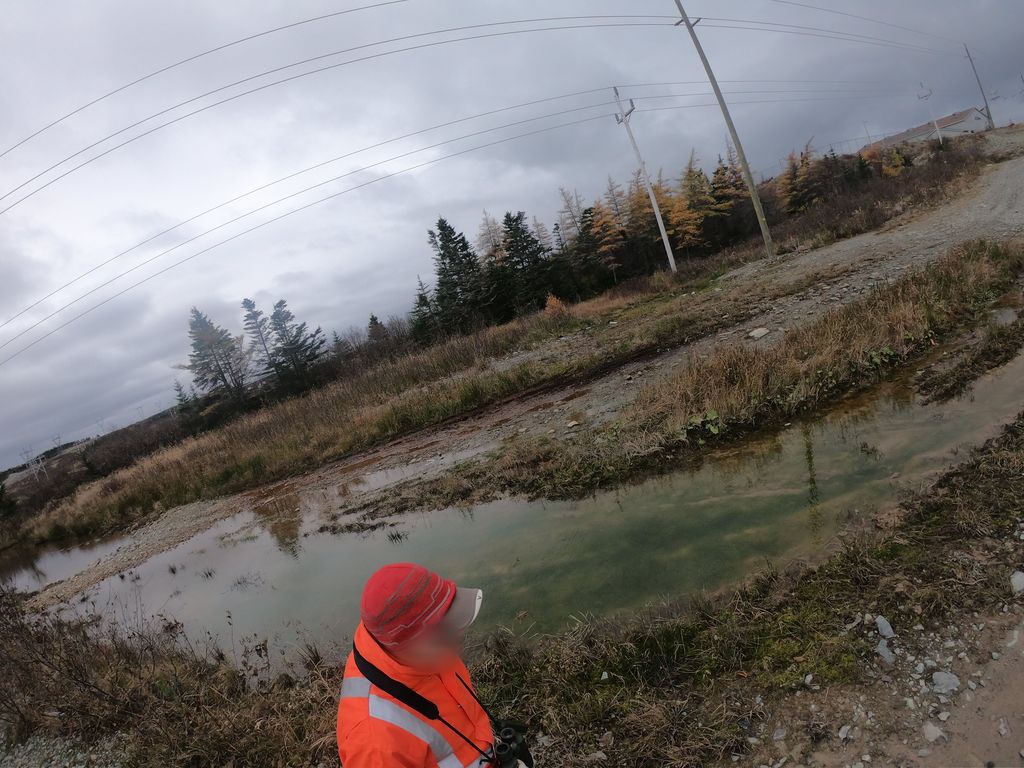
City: st_johns